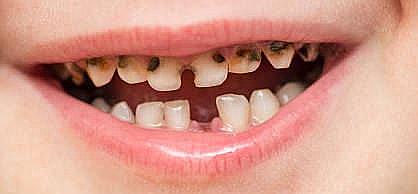
Condition: hypodontia